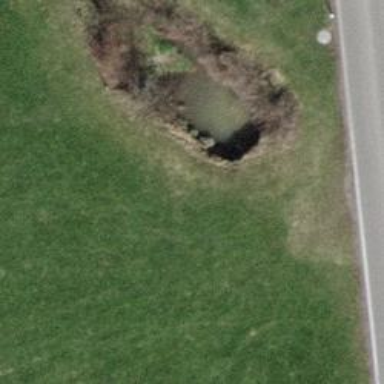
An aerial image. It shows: Culvert tunnel.